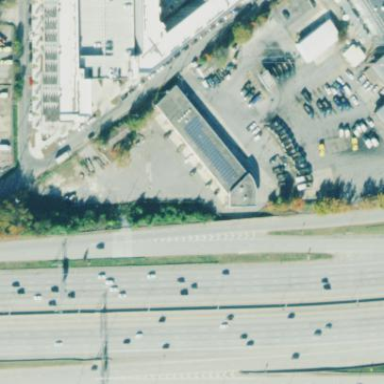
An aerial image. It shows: Car repair shop located in building.